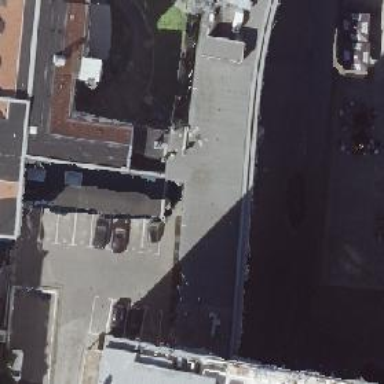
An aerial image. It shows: Part of the building is designated for commercial use.